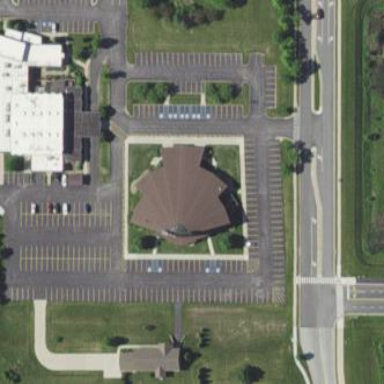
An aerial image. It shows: Beautiful church building.